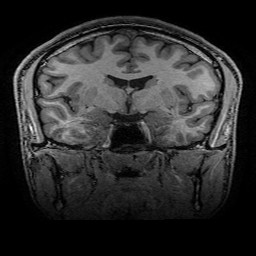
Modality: T1w
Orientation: sagittal
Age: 19
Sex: male
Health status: healthy
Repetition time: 2.53 s
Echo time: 0.0034 s